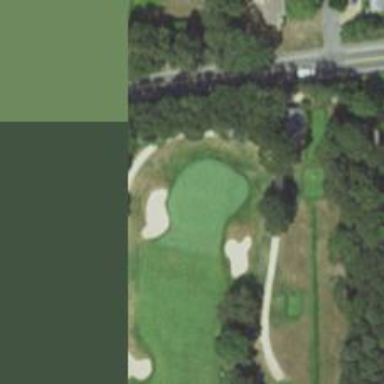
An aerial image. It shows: Golf hole.